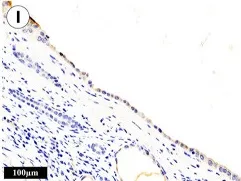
Immunohistochemical study of kidney cystic lesion. (G-I) The urothelium was positive for uroplakin III, while the cuboidal epithelium expressed this marker weakly and irregularly.
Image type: pathology (immunostaining)